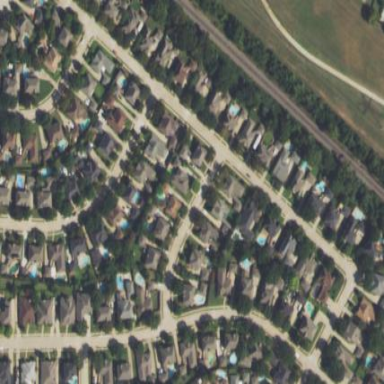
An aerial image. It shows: Residential neighbourhood.